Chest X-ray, AP view. Patient: 80 years old, sex F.
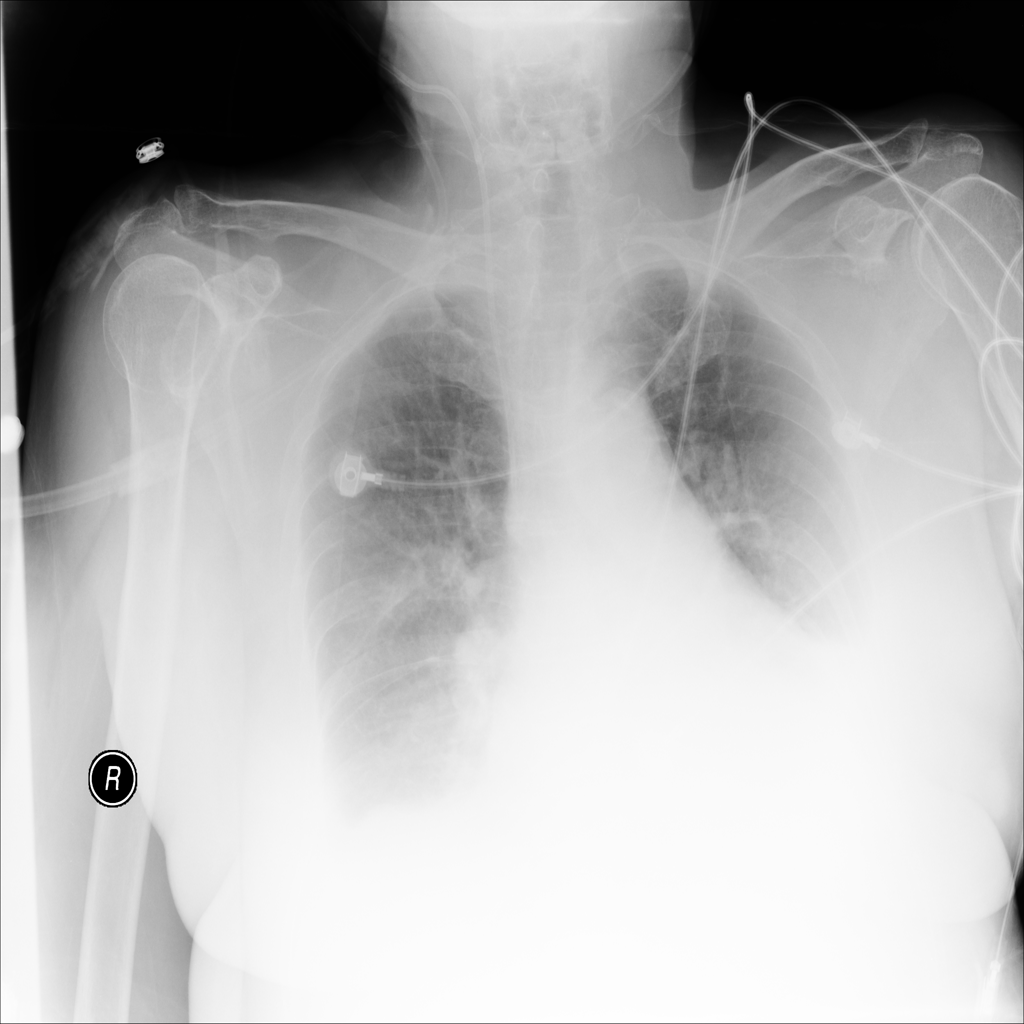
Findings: Consolidation, Effusion